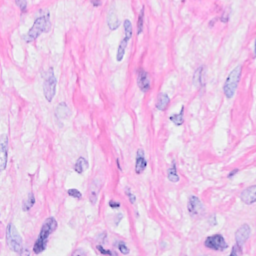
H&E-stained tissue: Breast